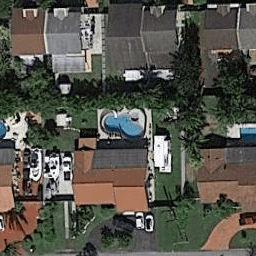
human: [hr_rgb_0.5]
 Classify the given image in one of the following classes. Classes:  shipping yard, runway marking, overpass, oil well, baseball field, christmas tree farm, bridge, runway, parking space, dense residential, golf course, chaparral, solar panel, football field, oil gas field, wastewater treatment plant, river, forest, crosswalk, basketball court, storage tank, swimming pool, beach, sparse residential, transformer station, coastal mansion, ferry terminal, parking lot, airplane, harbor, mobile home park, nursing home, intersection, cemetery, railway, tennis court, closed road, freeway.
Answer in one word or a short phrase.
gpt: dense residential